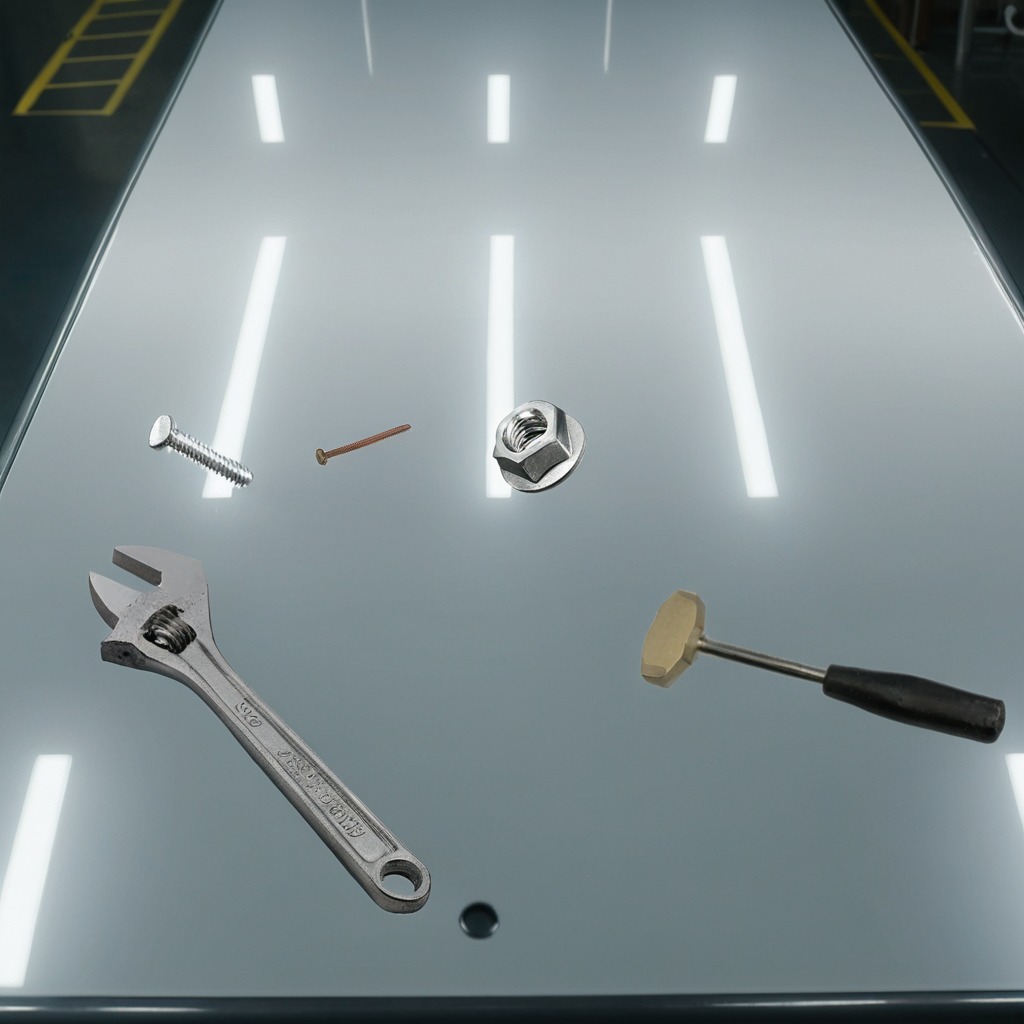
A hammer, an iron nail, a metal machine screw, a metal nut, and a wrench are lying on a high-gloss table in a ship maintenance bay industrial lighting.